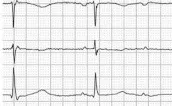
(C) ECG recorded when chest pain was relieved. ECG, electrocardiogram.
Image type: electrography (ekg)